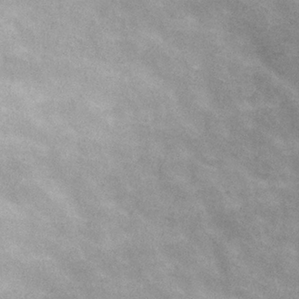
Label: frost